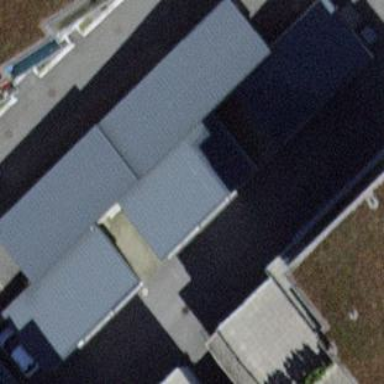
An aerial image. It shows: Garage building.